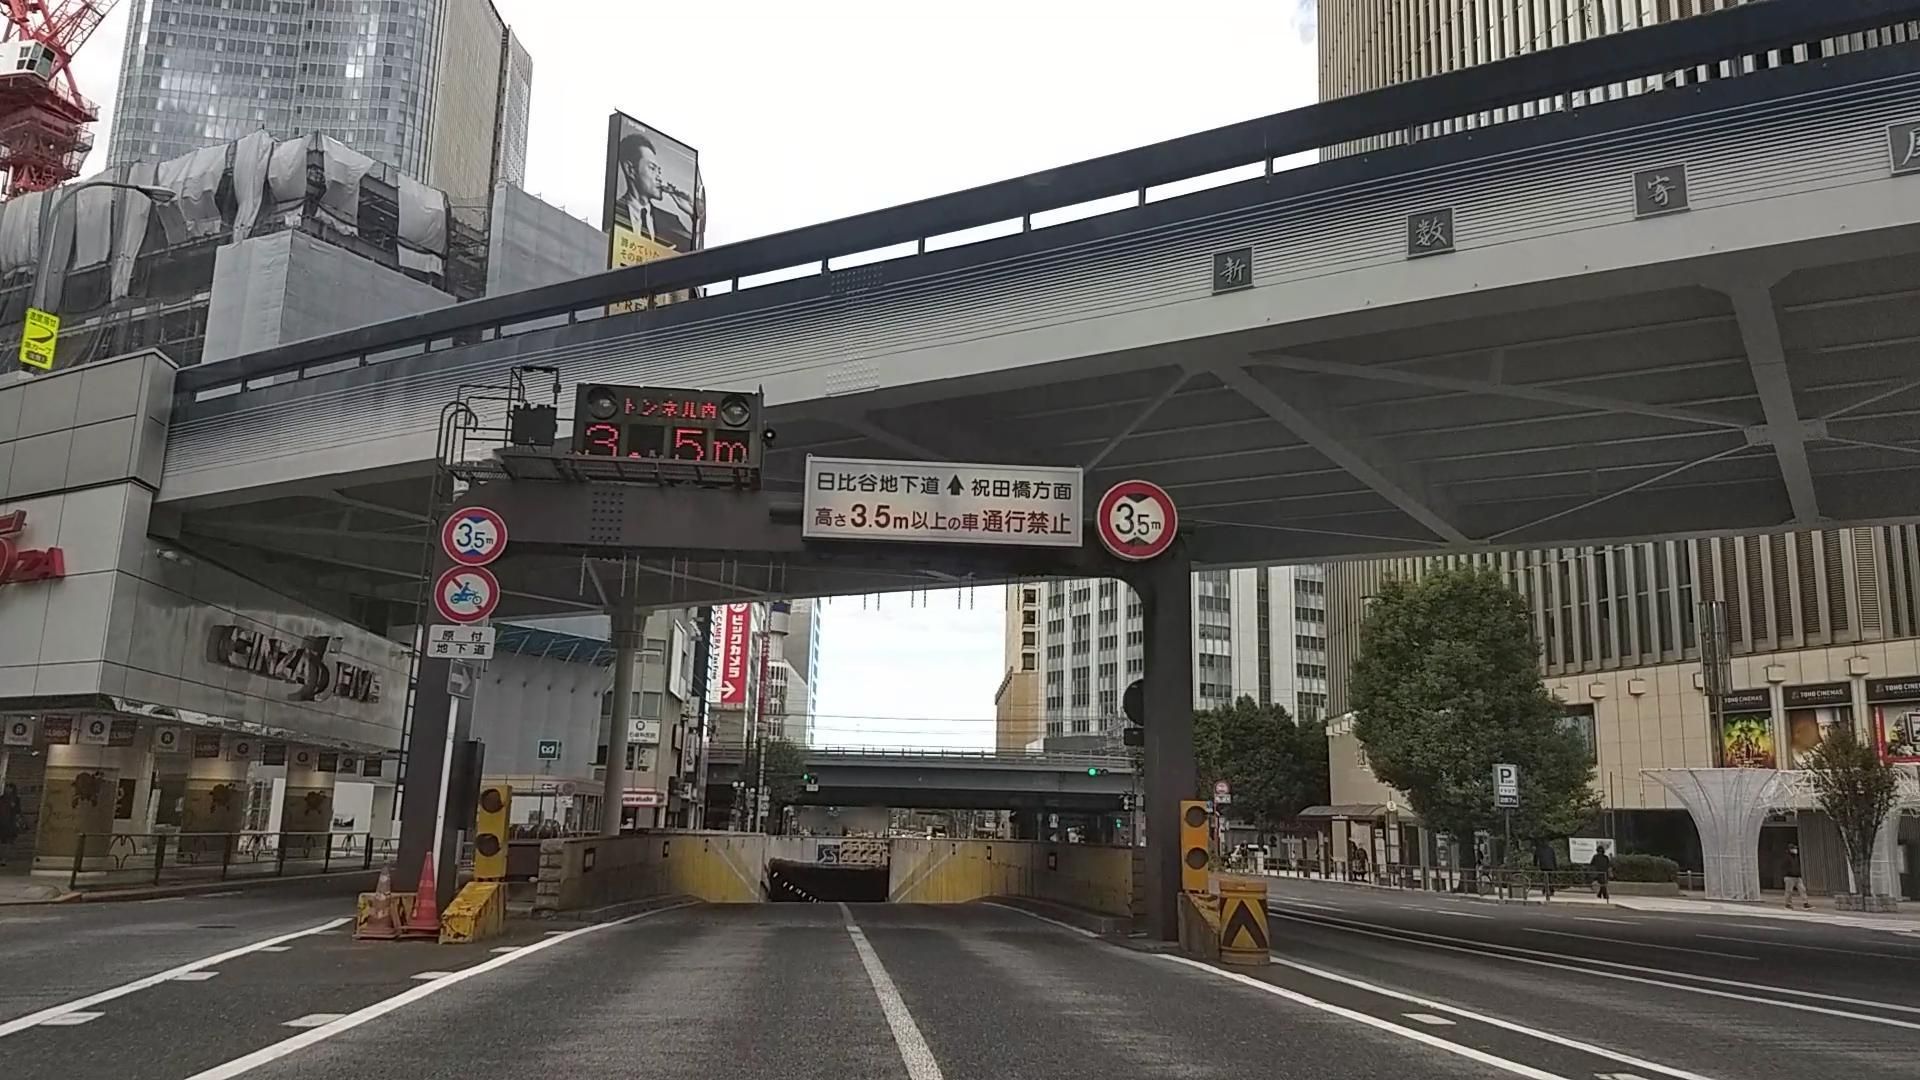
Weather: clear
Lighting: day
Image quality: good
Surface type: driving surface
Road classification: primary_link, primary
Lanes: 2
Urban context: urban centre
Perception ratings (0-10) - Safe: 3.25, Lively: 4.91, Beautiful: 4.47, Boring: 0.76, Depressing: 4.98, Wealthy: 3.13